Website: bh-photo
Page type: customer-info-address
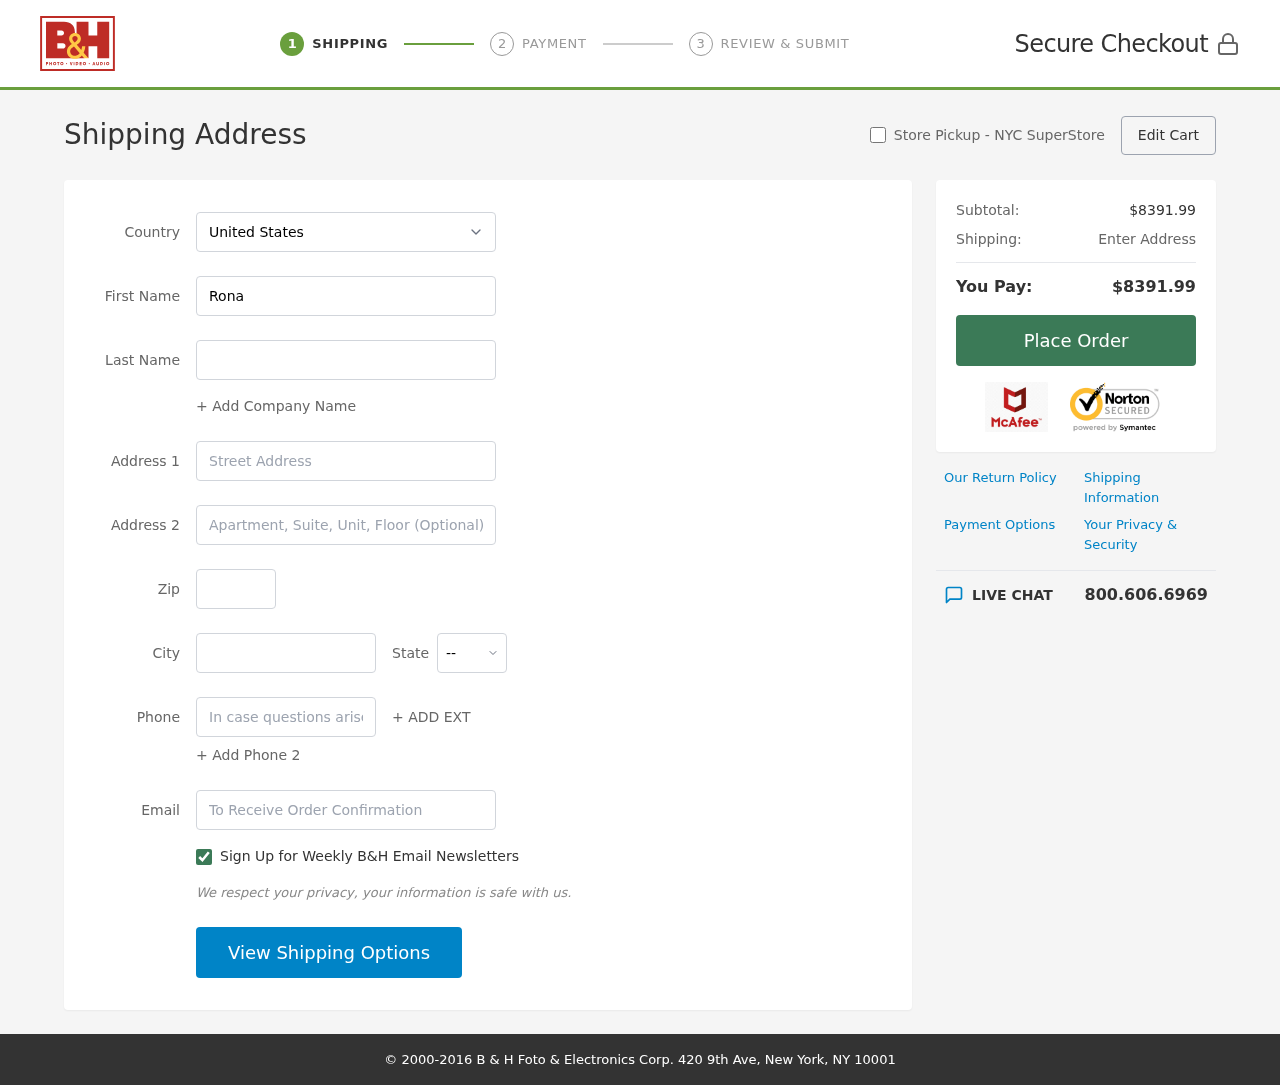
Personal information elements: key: PII_CITY
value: Lake Michael
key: PII_COUNTRY
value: United States
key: PII_EMAIL
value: rlee@hotmail.com
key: PII_FIRSTNAME
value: Ronald
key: PII_LASTNAME
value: Lee
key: PII_PHONE
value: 9486807003
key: PII_POSTCODE
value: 63678
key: PII_STATE_ABBR
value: MH
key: PII_STREET
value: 45835 Eddie Shoal Suite 903
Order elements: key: ORDER_SUBTOTAL
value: $8391.99
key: ORDER_TOTAL
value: $8391.99